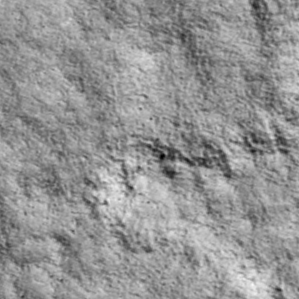
Label: non_frost